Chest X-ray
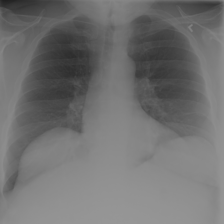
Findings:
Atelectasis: negative
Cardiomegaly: negative
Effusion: negative
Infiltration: negative
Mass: negative
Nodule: negative
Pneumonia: negative
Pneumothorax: negative
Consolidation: negative
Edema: negative
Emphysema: negative
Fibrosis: negative
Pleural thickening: negative
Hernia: negative